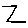
Label: zigzag